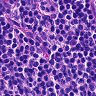
Metastatic tissue present: no